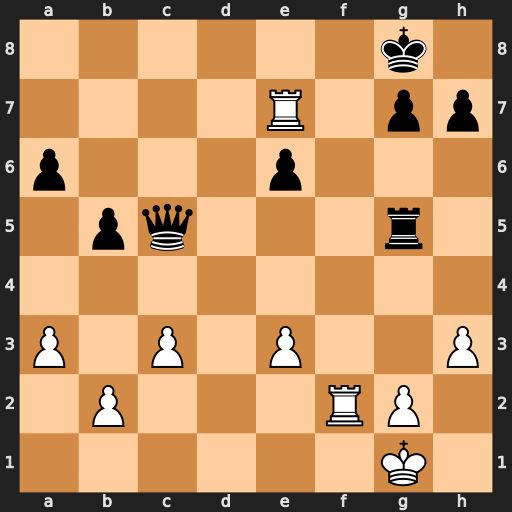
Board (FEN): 6k1/4R1pp/p3p3/1pq3r1/8/P1P1P2P/1P3RP1/6K1
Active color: w
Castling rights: -
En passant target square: -
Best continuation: Re8+ Qf8 Rfxf8#